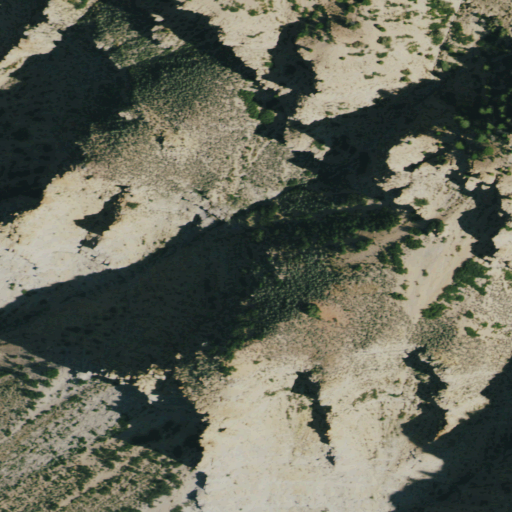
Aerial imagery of valley in Colorado named Light Gulch containing shrub, evergreen forest, grassland, and barren land